Question: I have the following HTML code:
'''
<div class="item">
<div class="pageheader">
Header
</div>
<div class="info">
Created on...
</div>
<div class="image">
Image
</div>
<div class="more">
Read More...
</div>
</div>
'''
I can't change the order of the Elements and want to position it in this way without position absolute:

Is there a way to do that so?
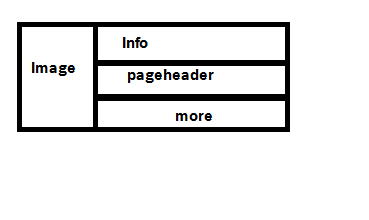
Answer: '''
.item{
width: 400px;
height: 100px;
border: 2px solid black;
position: relative;
}
.image{
float: left;
border-right: 2px solid black;
height: 100px;
width: 100px;
}
.pageheader{
float: right;
border-bottom: 3px solid black;
height: 30px;
width: 298px;
top: 33px;
left:102px;
position: absolute;
}
.info{
float: right;
border-bottom: 3px solid black;
height: 30px;
width: 298px;
top: 0px;
left:102px;
position: absolute;
}
.more{
float: right;
height: 30px;
width: 298px;
top: 66px;
left:103px;
position: absolute;
}
'''
CSS solution, should work now.